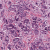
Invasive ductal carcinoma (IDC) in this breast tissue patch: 1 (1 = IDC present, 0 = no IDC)